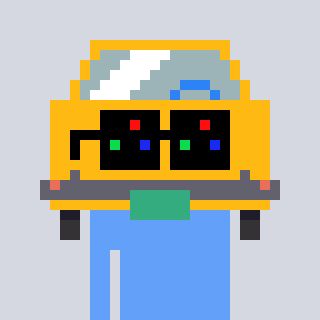
a pixel art character with square black sunglasses, a taxi-shaped head and a blue-colored body on a cool background